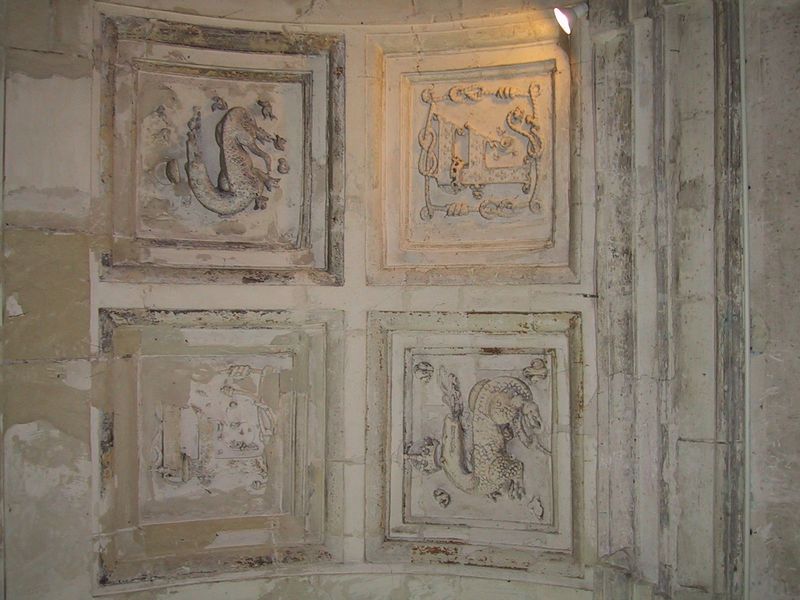
Titel: Schloss von Chambord
Standort: Chambord, Schloß (EU - F); (F Loiretal) (EU - F - Loiretal)
Schlagwörter: feuer, weiß, grau, holz, lampe, licht, tür, tiere, beige, ornament, alt, wand, architektur, knoten, rahmen, stein, schuppen, relief, bilder, bogen, mauer, strom, tafel, dekor, verzierung, stuck, foto, vier, nische, kreuz, plastisch, buchstabe, kachel, kaputt, schnörkel, putz, zeichnen, gips, quadrat, viereck, drachen, drache, relieff, kassette, restauriert, täfelung, wandtafel, buchstage, gefache, weoß, el, n